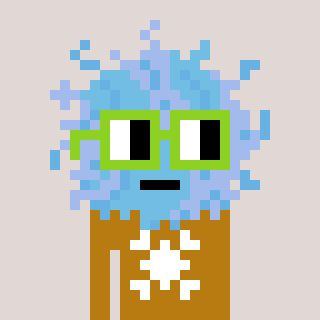
a pixel art character with square light green glasses, a lint-shaped head and a gold-colored body on a warm background